Question: I only want to use text in the tabs of my TabLayout. Unfortunately, by default, the Tabs are very large and the text is very small. I see no way of adjusting the size of the text or height of the tabs, without using 'TabSpec.setIndicator(View)'; which would be very undesirable because then I would have define a specific layout, selector, selected image, unselected image, etc... so my tabs would not fit the look and feel of each device. Is there a convenient way to customize the Tab appearance?
'''
mTabHost.addTab(mTabHost.newTabSpec("system").setIndicator("My first tab").setContent(R.id.fileBrowserTabHostSystemList));
mTabHost.addTab(mTabHost.newTabSpec("recent").setIndicator("My Second tab").setContent(R.id.fileBrowserTabHostRecentList));
'''

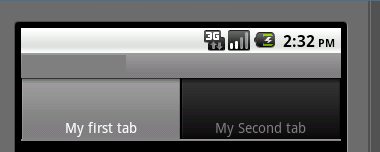
Answer: I have managed to change the tab height in a nice way:
'''
final int tabChildrenCount = tabWidget.getChildCount();
View currentTab;
for (int i = 0; i < tabChildrenCount; i++) {
currentTab= tabWidget.getChildAt(i);
currentTab.getLayoutParams().height = 32;
}
tabWidget.getLayoutParams().height = LayoutParams.WRAP_CONTENT;
tabWidget.requestLayout();
'''

I also tried to get the height of the title in the tab and to set tab's height to it:
'''
currentTab.findViewById(android.R.id.title).getHeight();
// also tried with getMeasuredHeight()
'''
but it returns 0 since it was in the onCreate() method and the view seems to not know its size at that moment. LayoutParams.WRAP_CONTENT is no good for the tab height, because it acted as FILL_PARENT.
Note, however, that this solution only assumes that the title of the tab will fit in 32 pixels.
Still the safest guess is to manually do the layout (as already posted <URL>